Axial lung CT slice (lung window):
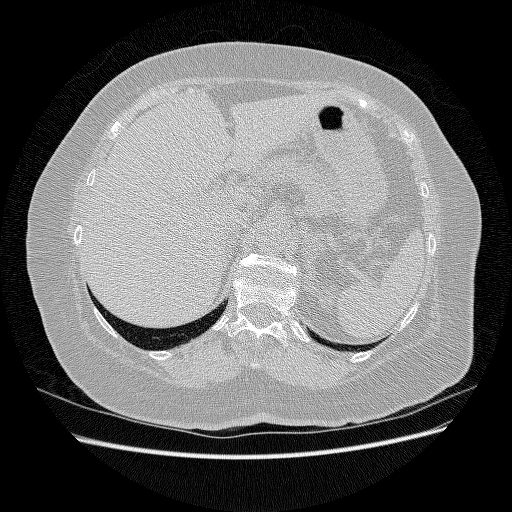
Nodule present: no